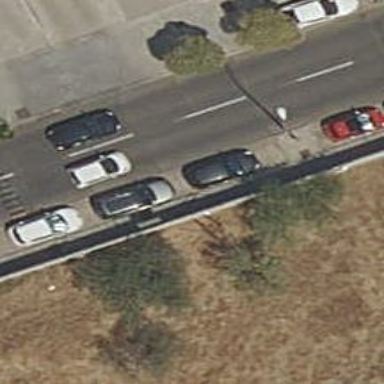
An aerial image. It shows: Parking entrance.